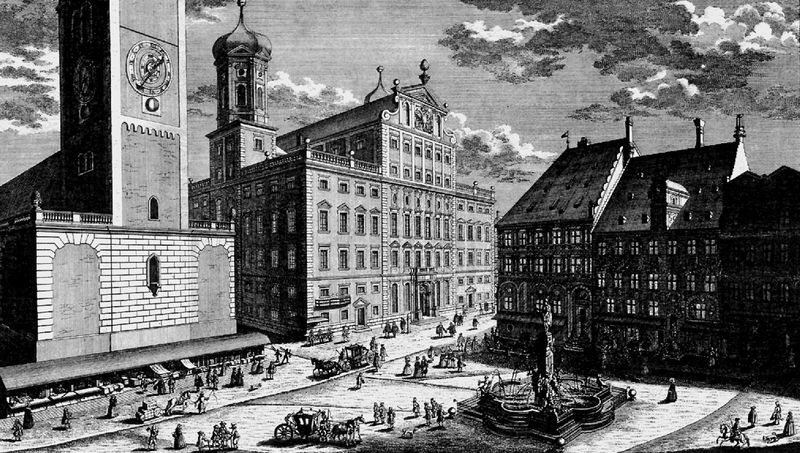
Titel: Rathaus in Augsburg
Künstler: Elias Holl
Standort: Augsburg, Maximilianstraße (EU - D - B)
Schlagwörter: himmel, mann, weiß, wolken, frauen, menschen, stadt, fenster, frau, kleid, männer, schwarz, straße, säule, zeichnung, gebäude, haus, wolke, häuser, kirche, brunnen, pferd, reiter, turm, statue, fassade, graphik, kutsche, kutschen, laden, markt, platz, figuren, uhr, türme, zwiebelturm, palazzo, dom, denkmal, druck, druckgraphik, stich, rathaus, rom, kupferstich, bau, bauten, zirbelnuss, augsburg, rathausplatz, perlach, t, 1800, zemtrum, augustusbrunnen, perlachturm, kramläden, reichsstraße, sprungbrunnen